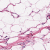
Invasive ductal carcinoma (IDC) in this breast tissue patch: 0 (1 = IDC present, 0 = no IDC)